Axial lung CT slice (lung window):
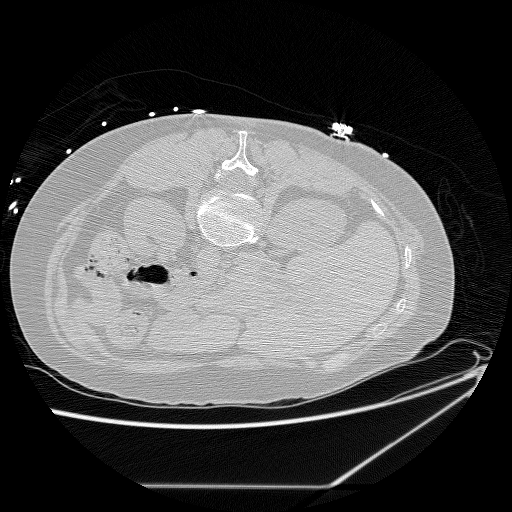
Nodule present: no